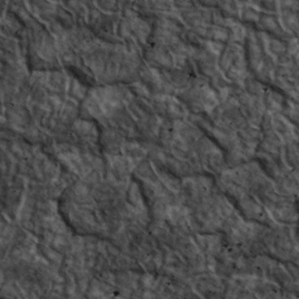
Label: non_frost